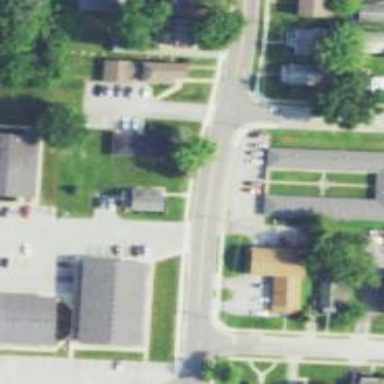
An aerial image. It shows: There is asphalt footway with crossing.